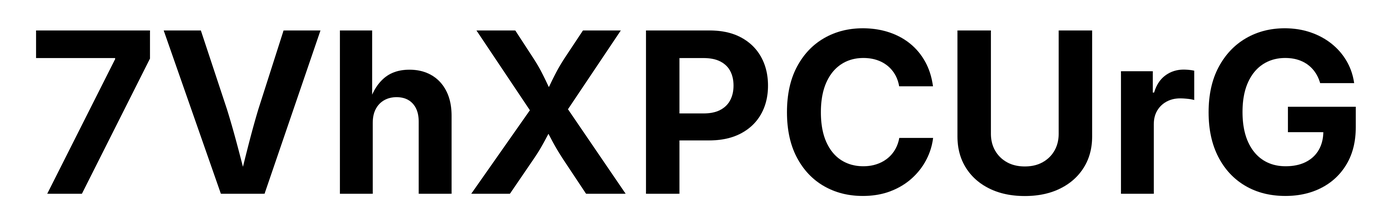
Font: Inter_Bold